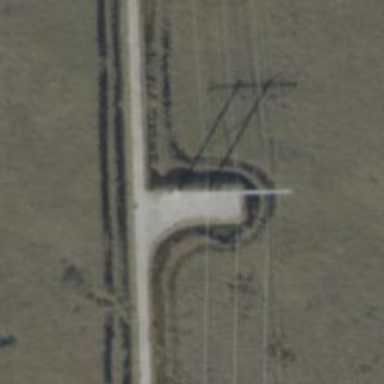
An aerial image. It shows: H-frame designed tower for power lines.